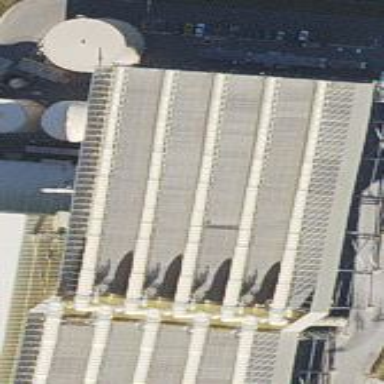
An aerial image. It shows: Industrial building used for cooling purposes.